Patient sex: F
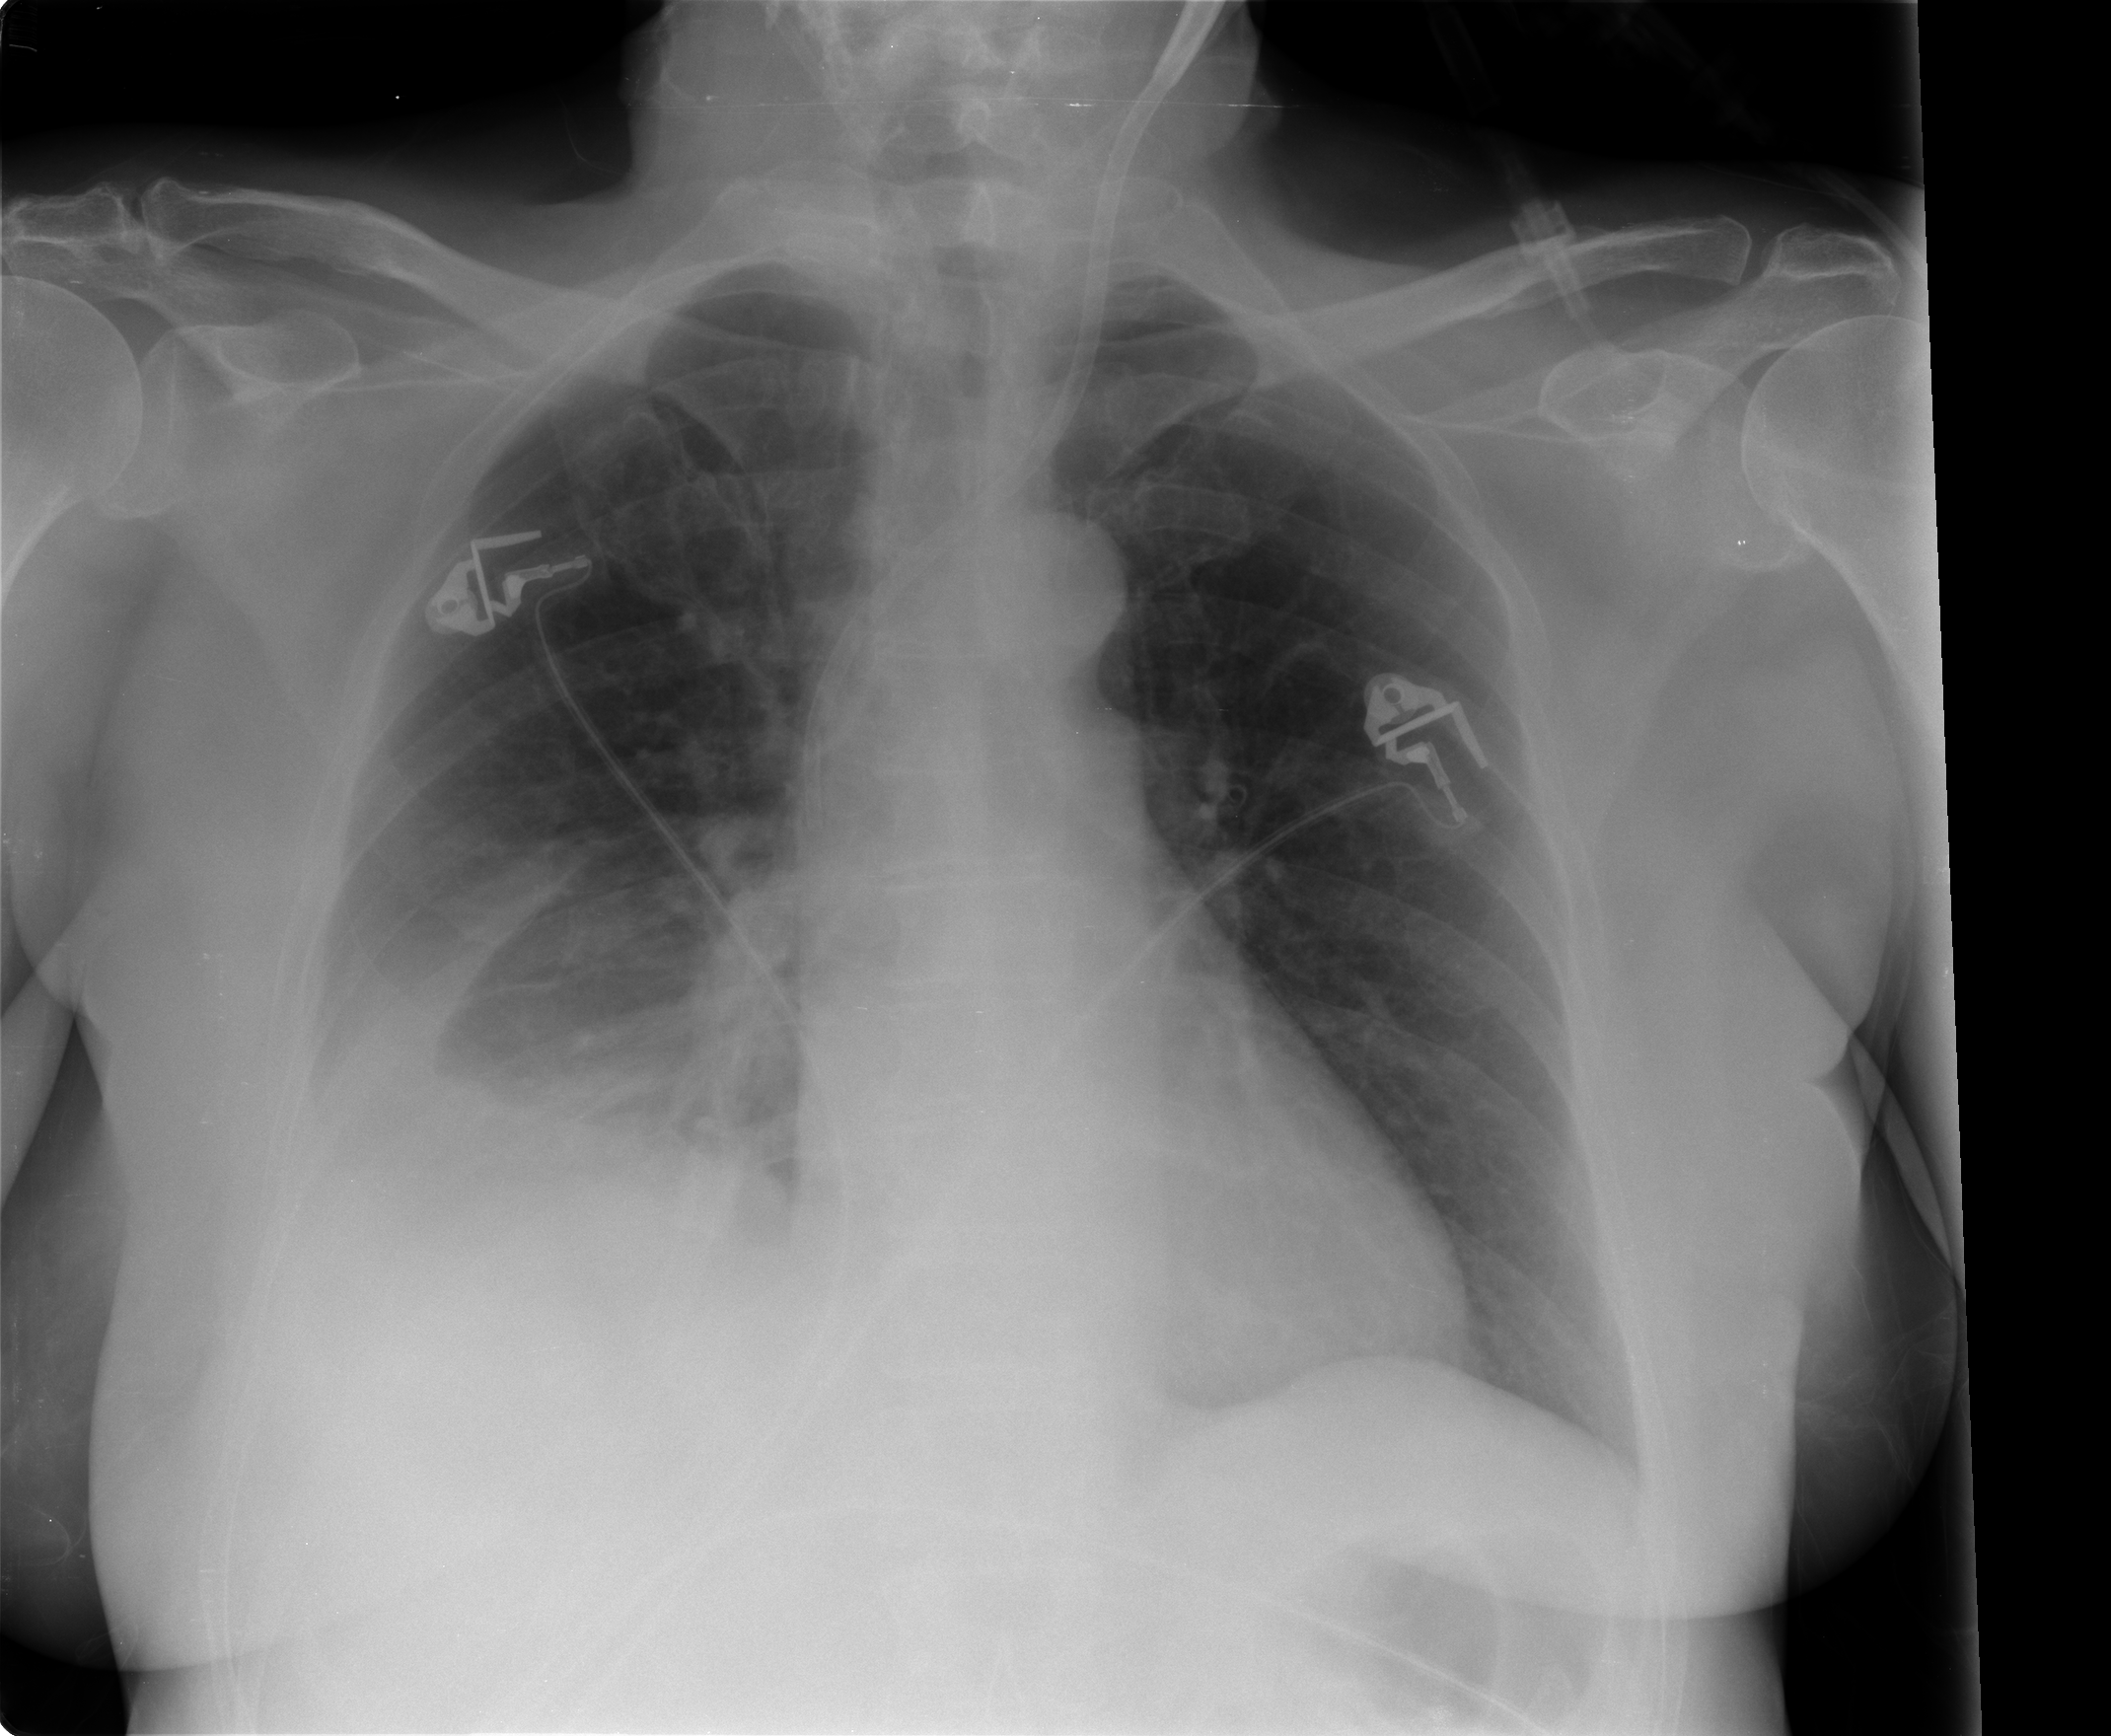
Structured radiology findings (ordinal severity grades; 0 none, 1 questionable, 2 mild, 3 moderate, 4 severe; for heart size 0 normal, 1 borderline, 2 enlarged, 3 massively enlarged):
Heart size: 0
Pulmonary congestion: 0
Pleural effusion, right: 2
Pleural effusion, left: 0
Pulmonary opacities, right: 0
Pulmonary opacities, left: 0
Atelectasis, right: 2
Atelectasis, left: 0